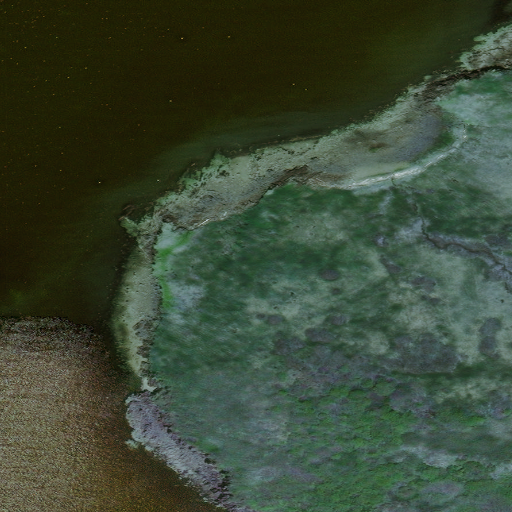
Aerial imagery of cape in Alaska named North Head containing only unknown